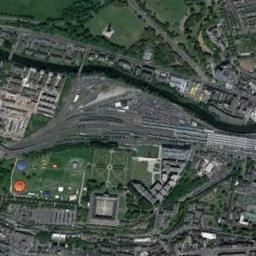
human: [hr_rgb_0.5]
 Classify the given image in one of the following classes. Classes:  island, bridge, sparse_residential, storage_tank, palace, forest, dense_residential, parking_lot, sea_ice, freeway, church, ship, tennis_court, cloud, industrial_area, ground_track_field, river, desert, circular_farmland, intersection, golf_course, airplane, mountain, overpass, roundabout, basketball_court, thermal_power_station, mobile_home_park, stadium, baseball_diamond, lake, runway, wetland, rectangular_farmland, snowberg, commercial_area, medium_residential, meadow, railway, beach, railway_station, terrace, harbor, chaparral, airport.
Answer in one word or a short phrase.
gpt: railway_station